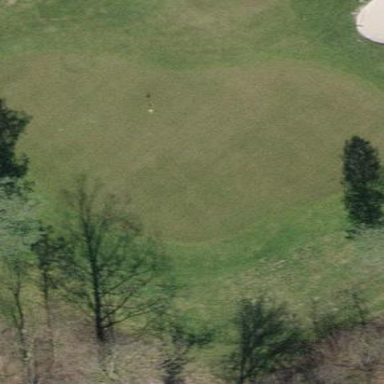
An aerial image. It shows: Golf green.